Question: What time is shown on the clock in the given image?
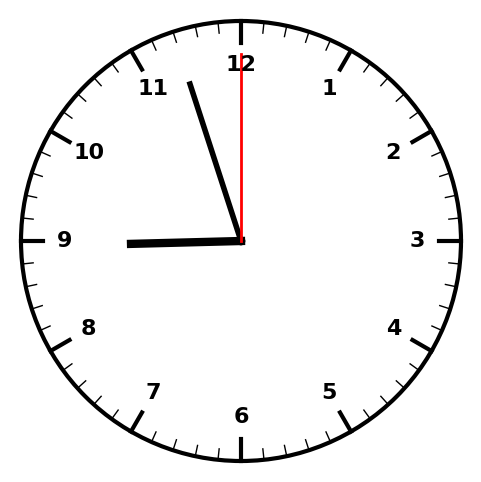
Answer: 08:57:00